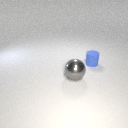
large gray metal sphere in front of small blue rubber cylinder